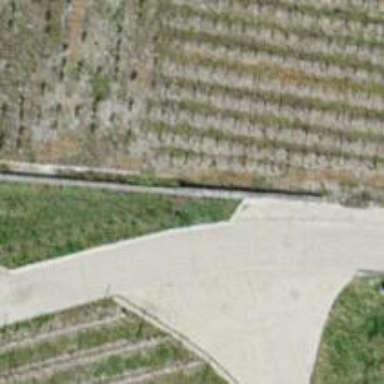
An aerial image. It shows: Paved track with grade 1 surface.